Question:
Basically, I'm trying to retrieve only 1 record from a table based on catalog_no and packing_list_no. However, the table I'm retrieving the information from has additional details that I don't need but makes the 1 record I need into 3 distinct records.
I tried summing and grouping the info, but I'm still getting 3 records instead of 1.
Any ideas of how to solve this issue?
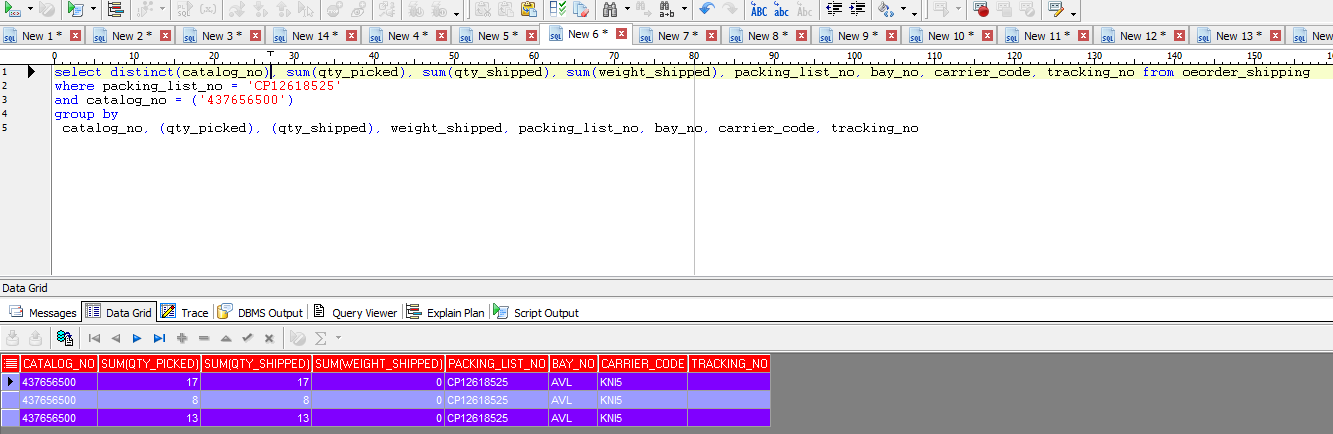
Answer: Your GROUP BY groups your result on the columns quantity picked, quantity shipped and weight shipped. A different value in any of those columns will result into a different row.
You can drop the GROUP BY clause all together, if the desirable result is the packing list and catalog no that you have specified. You can use the GROUP BY clause to columns that you do not use sum to group the result set.
'''
SELECT catalog_no, sum(qty_picked), sum(qty_shipped), sum(weight_shipped), packing_list_no, bay_no, carrier_code, tracking_no FROM oeorder_shipping
WHERE packing_list_no='CP12618525' AND catalog_no='437656500'
GROUP BY bay_no, carrier_code, tracking_no;
'''